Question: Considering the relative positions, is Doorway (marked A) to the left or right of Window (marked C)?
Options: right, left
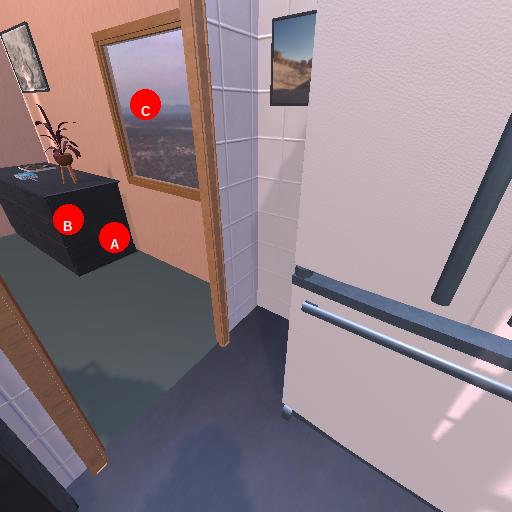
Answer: right